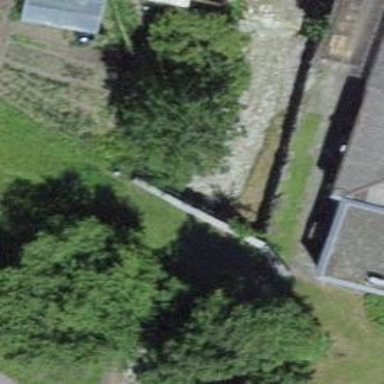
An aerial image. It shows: Historic bridge.